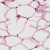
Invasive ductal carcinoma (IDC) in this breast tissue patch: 0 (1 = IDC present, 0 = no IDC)